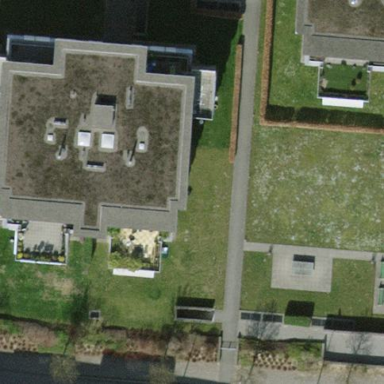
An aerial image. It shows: View of apartment building.